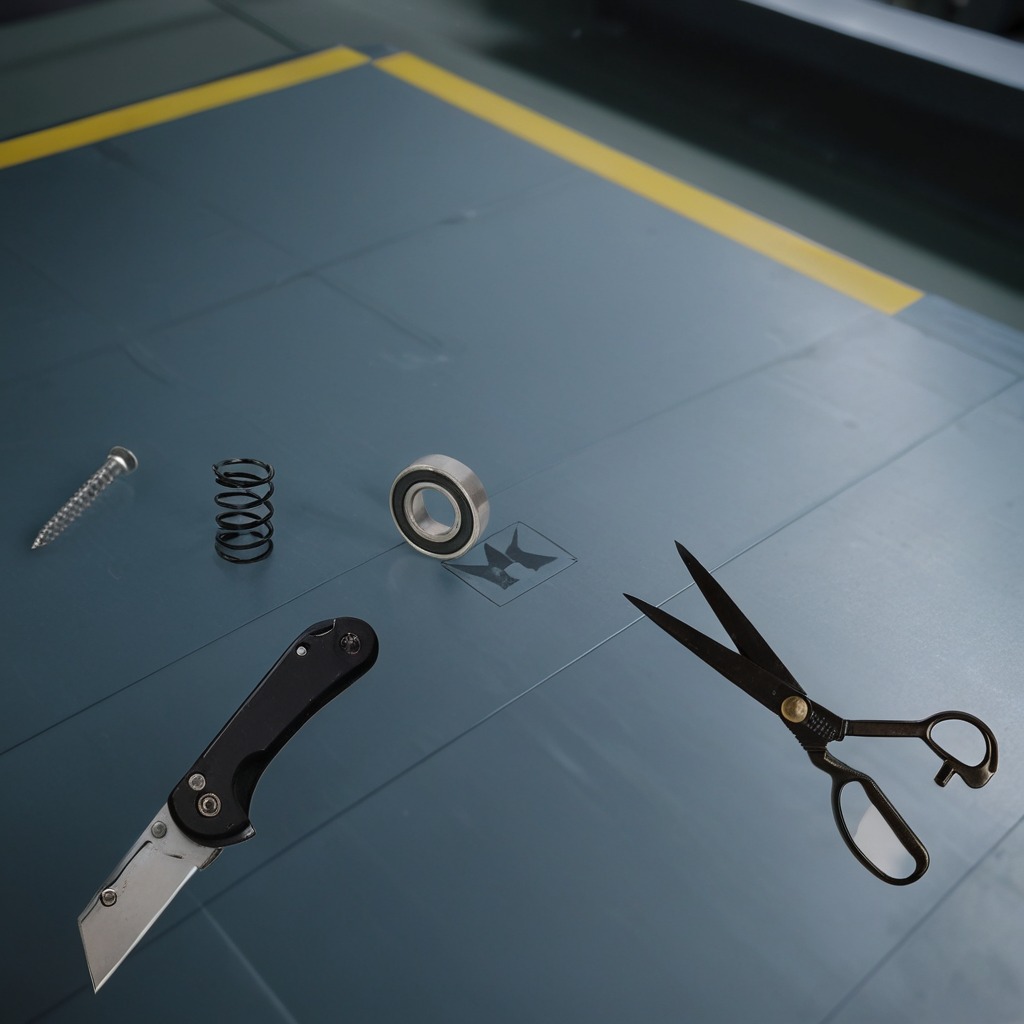
A metal ball bearing, a utility knife, a metal machine screw, a coiled metal spring, and a pair of scissors are lying on the toolbox surface in an airplane hangar workshop.